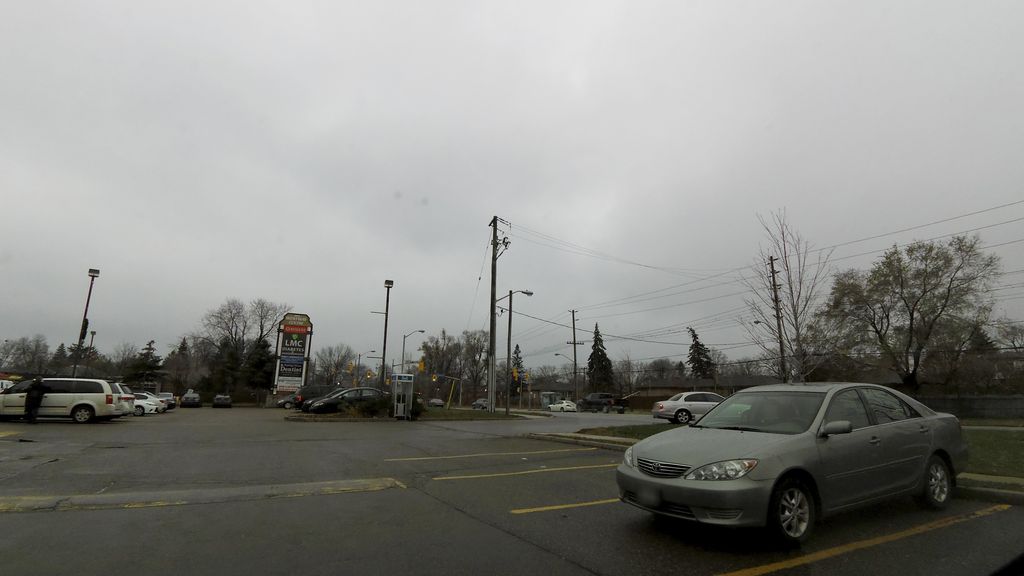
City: toronto